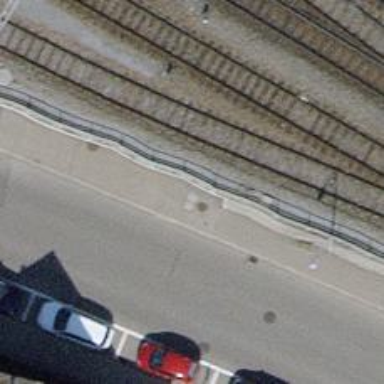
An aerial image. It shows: Tunnel footway.